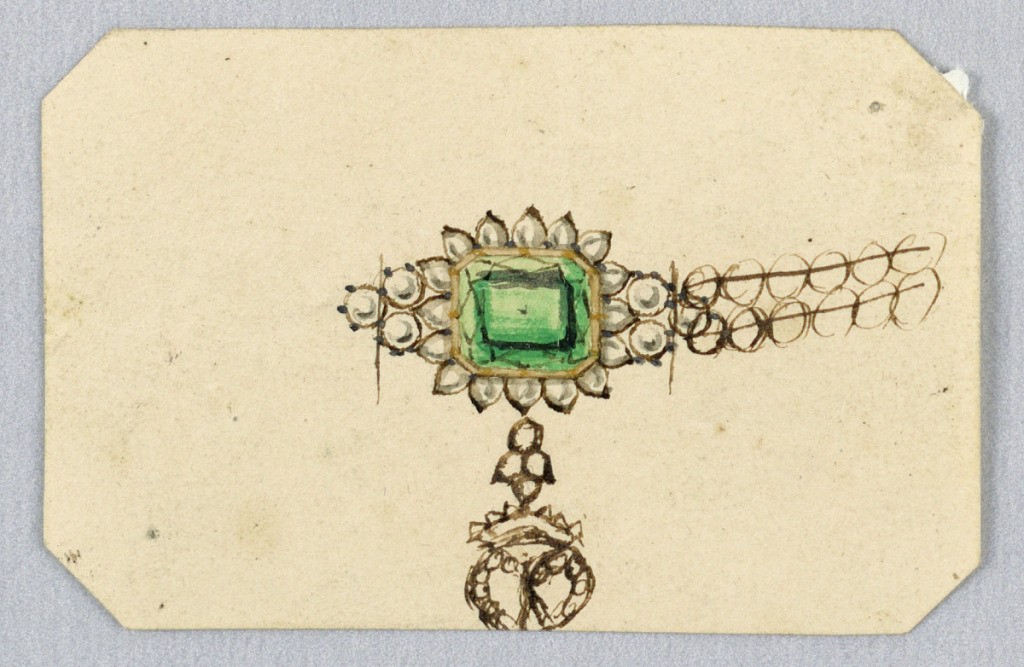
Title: Design for the Center Motif of a Pearl Necklace
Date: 1800–25
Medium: Pen and ink, brush and watercolor on paper
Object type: Drawing
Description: A green gem in an octagonal mount is surrounded by leaves. Suspended from it are two heart-shaped pendants topped by a crown.